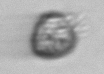
Label: Ciliophora